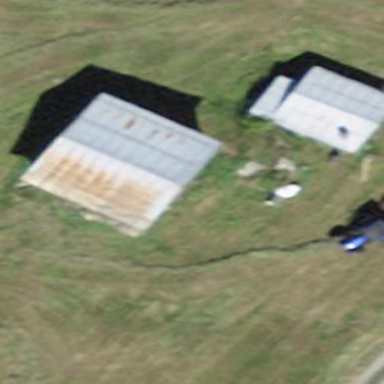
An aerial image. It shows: Shed.